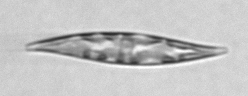
Label: Pleurosigma